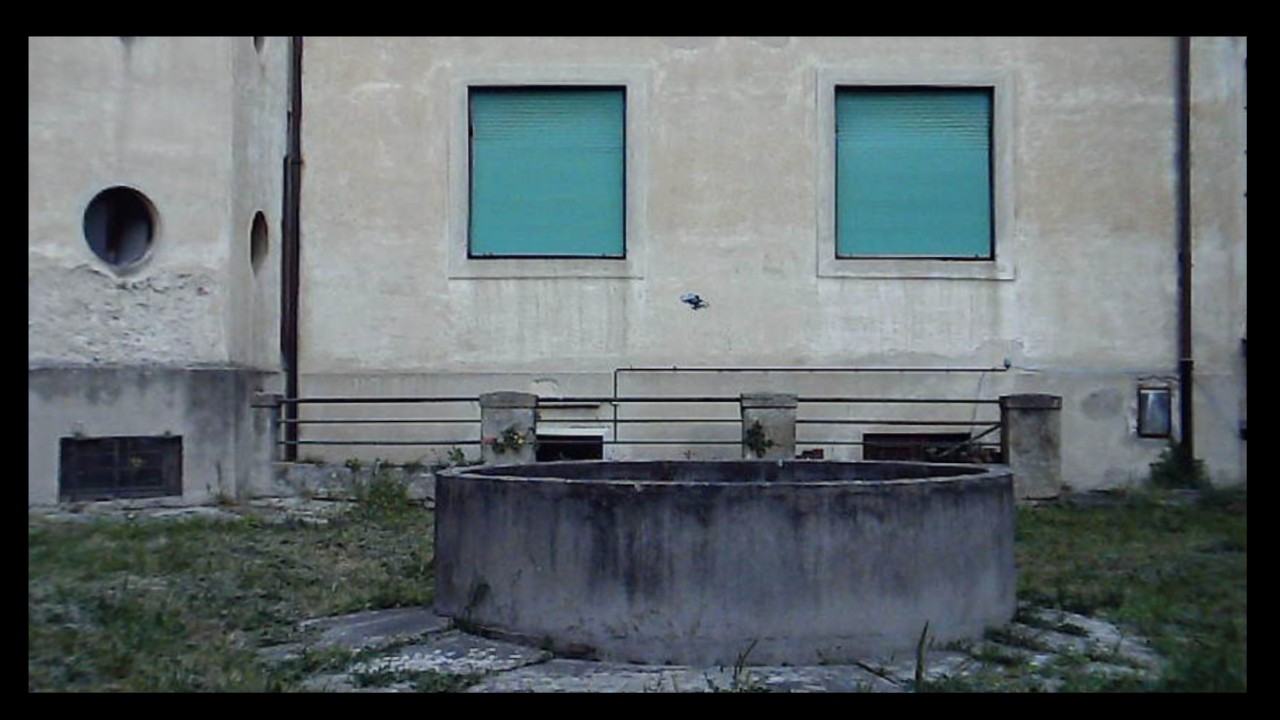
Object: Betafpv air75